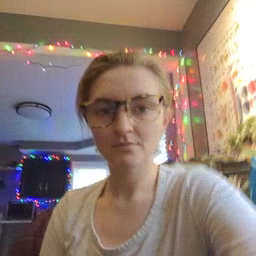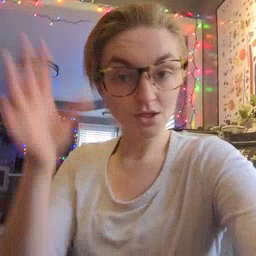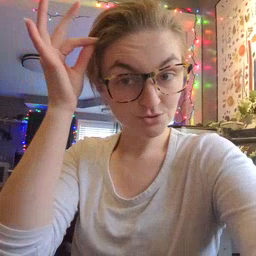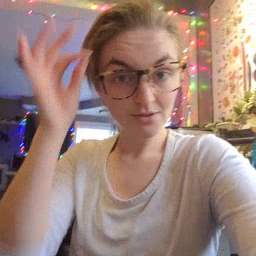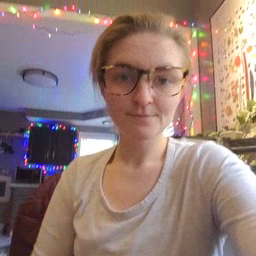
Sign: hair